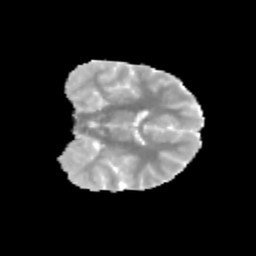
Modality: MD
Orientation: coronal
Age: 13
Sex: female
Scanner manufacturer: siemens
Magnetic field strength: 3 T
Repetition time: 3.8 s
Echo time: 0.07 s